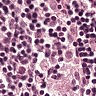
Metastatic tissue present: no